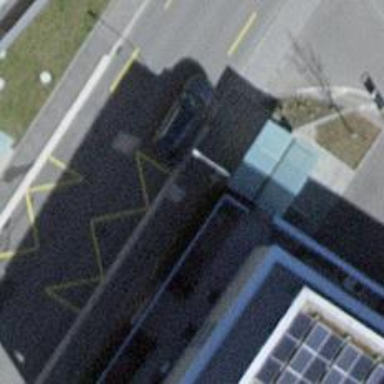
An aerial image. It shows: Bus stop with platform for public transport.